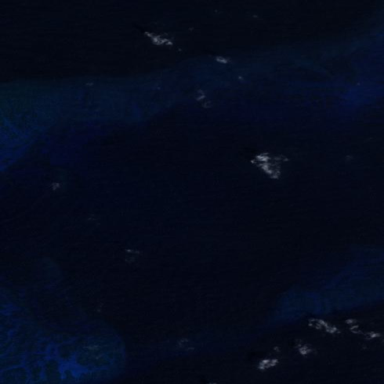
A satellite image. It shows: Beautiful reef in its natural state.